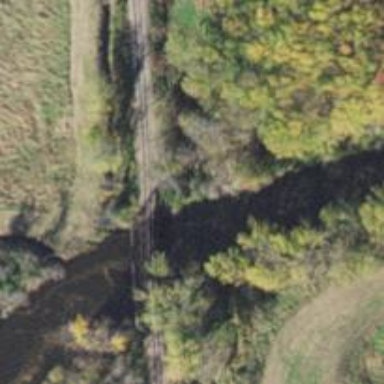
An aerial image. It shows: Railway track.